Question: I want to try IntelliJ IDEA 13.1, so I've installed the enterprise edition for evaluation. Also, I have installed JDK8u11 64 bit. I am using Windows 8.1.
When I try to create new project, I need to select JDK. I am able to choose JDK7, but JDK8 is not accepted with message "The selected directory is not a valid home for JDK".

Based on <URL> I've set JAVA_HOME to point to C:\Software\Java\jdk1.8.0 where JDK8u11 is installed, with no effect. I have also run IntelliJ IDEA in Administrator mode, without success.
I'm a bit stuck here. Am I missing something?
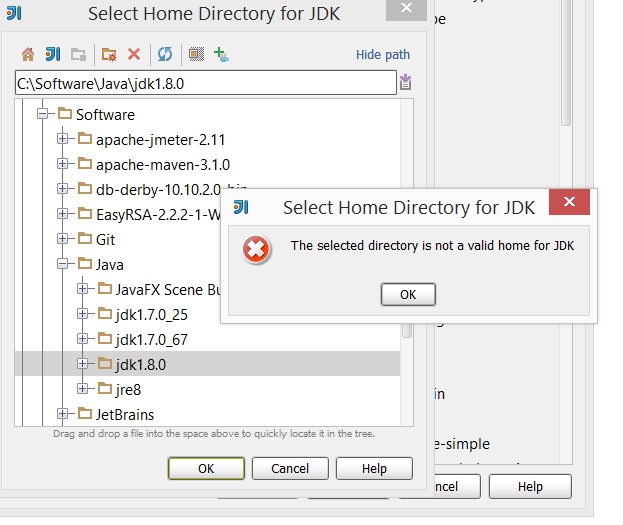
Answer: Make sure the dir you select has the 'bin', 'jre' and 'lib' directories. Could you have a double jdk1.8.0 dir name (or some such thing) from an error when setting the install dir during install?